Interaction volume radius: 10 \u00c5
Interaction volume height: 20 \u00c5
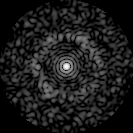
Disorder parameter: 0.7933